Question: I want the bullet, shown on right side in image below, inside a CSS class so that I mention the style in the row and need not insert the image every time. As the images keeps on changing with new themes, I want to put in CSS.

> It needs to be in the row of the table individually and cant be in list.
My CSS is as follows, but it doesn't work
'''
.ABP2_Bullet {
width: 13px;
height: 13px;
src: url("../../../../CBTShared.edu/CBTShared.doc/src/images/CATBulletBlue3_IF_WE.png");
background-repeat: no-repeat;
overflow: hidden;}
'''
Another option I tried is
'''
.bullet_IfWe{
list-style-image:url(../images/CATBulletBlue3_IF_WE.png);
list-style-position:inherit;}
'''
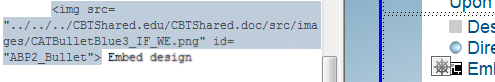
Answer: First is almost correct, instead of 'src' you want 'background'. Also, you may want to set it to inline-block if you are using a span.
'''
.ABP2_Bullet {
display: inline;
width: 13px;
height: 13px;
background: url("../../../../CBTShared.edu/CBTShared.doc/src/images/CATBulletBlue3_IF_WE.png") no-repeat;
overflow: hidden;
}
'''
Usage:
'''
<span class="ABP2_Bullet"></span>
'''
Here's a similar question that just got asked: <URL>